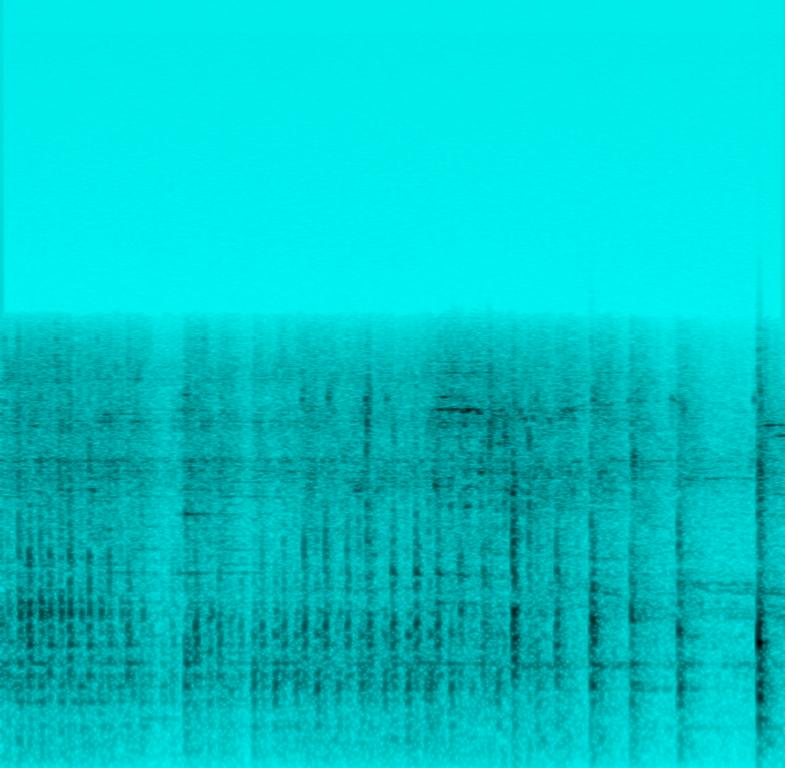
The low quality recording features a tinny mellow rubber impact over a muffled song played on playback in the background. It sounds messy and the recording is very noisy and in mono.